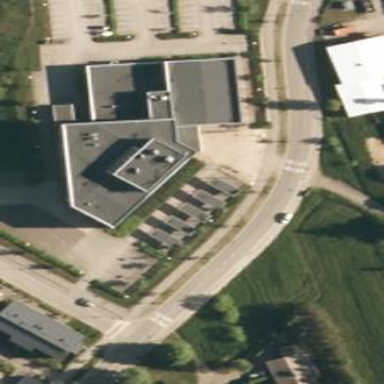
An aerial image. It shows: School building with school amenities.